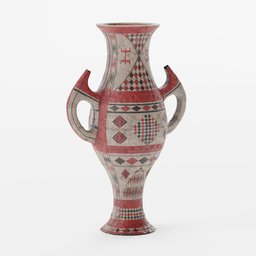
Label: decoration